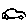
Label: car